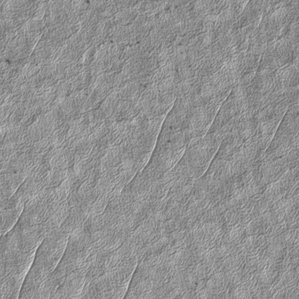
Label: frost